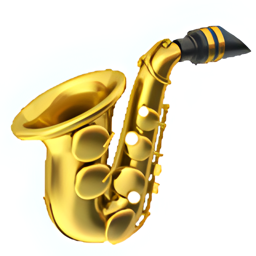
Name: saxophone
Emoji: 🎷
Group: Objects
Sub-group: musical-instrument